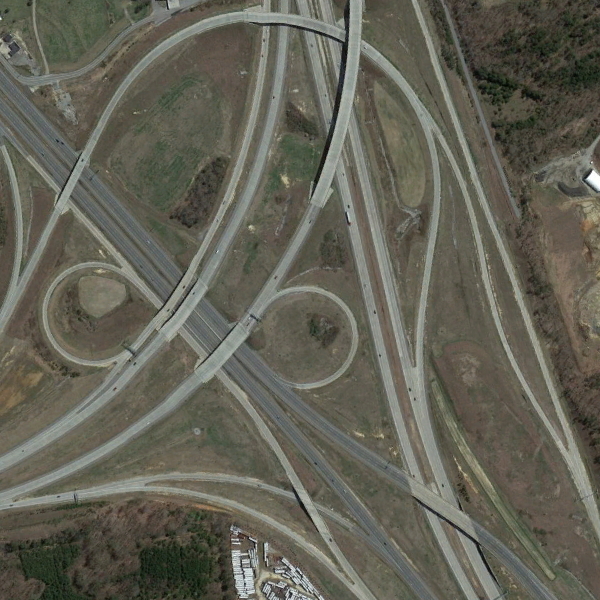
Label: Viaduct